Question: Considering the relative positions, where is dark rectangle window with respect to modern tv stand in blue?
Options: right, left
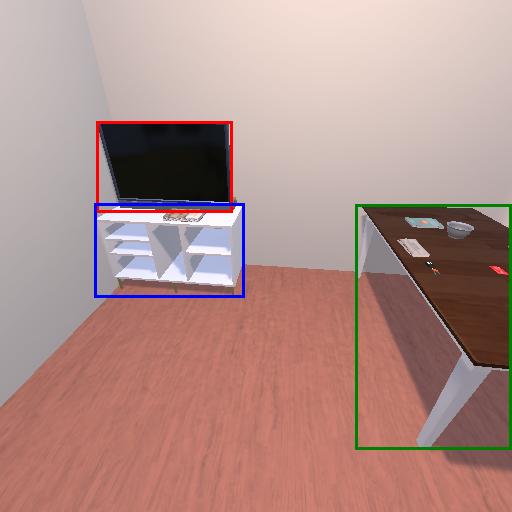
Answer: right